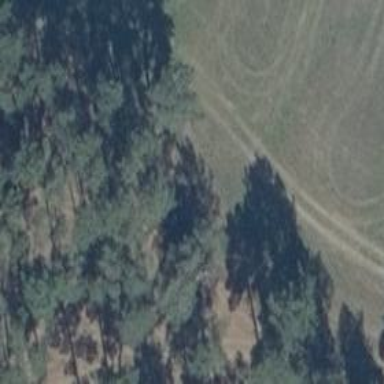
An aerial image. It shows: Hunting stand.